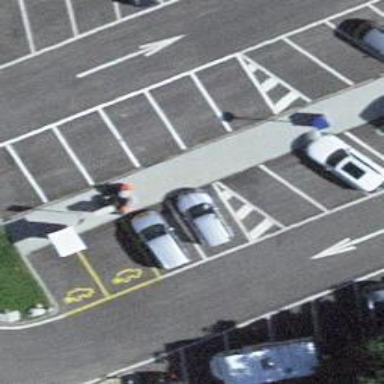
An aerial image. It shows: Charging station.